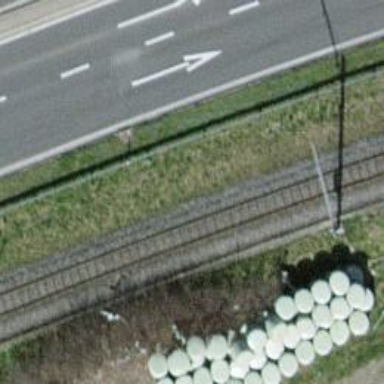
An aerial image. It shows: Narrow-gauge railway with electrified contact line.